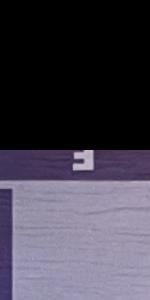
Label: Empty